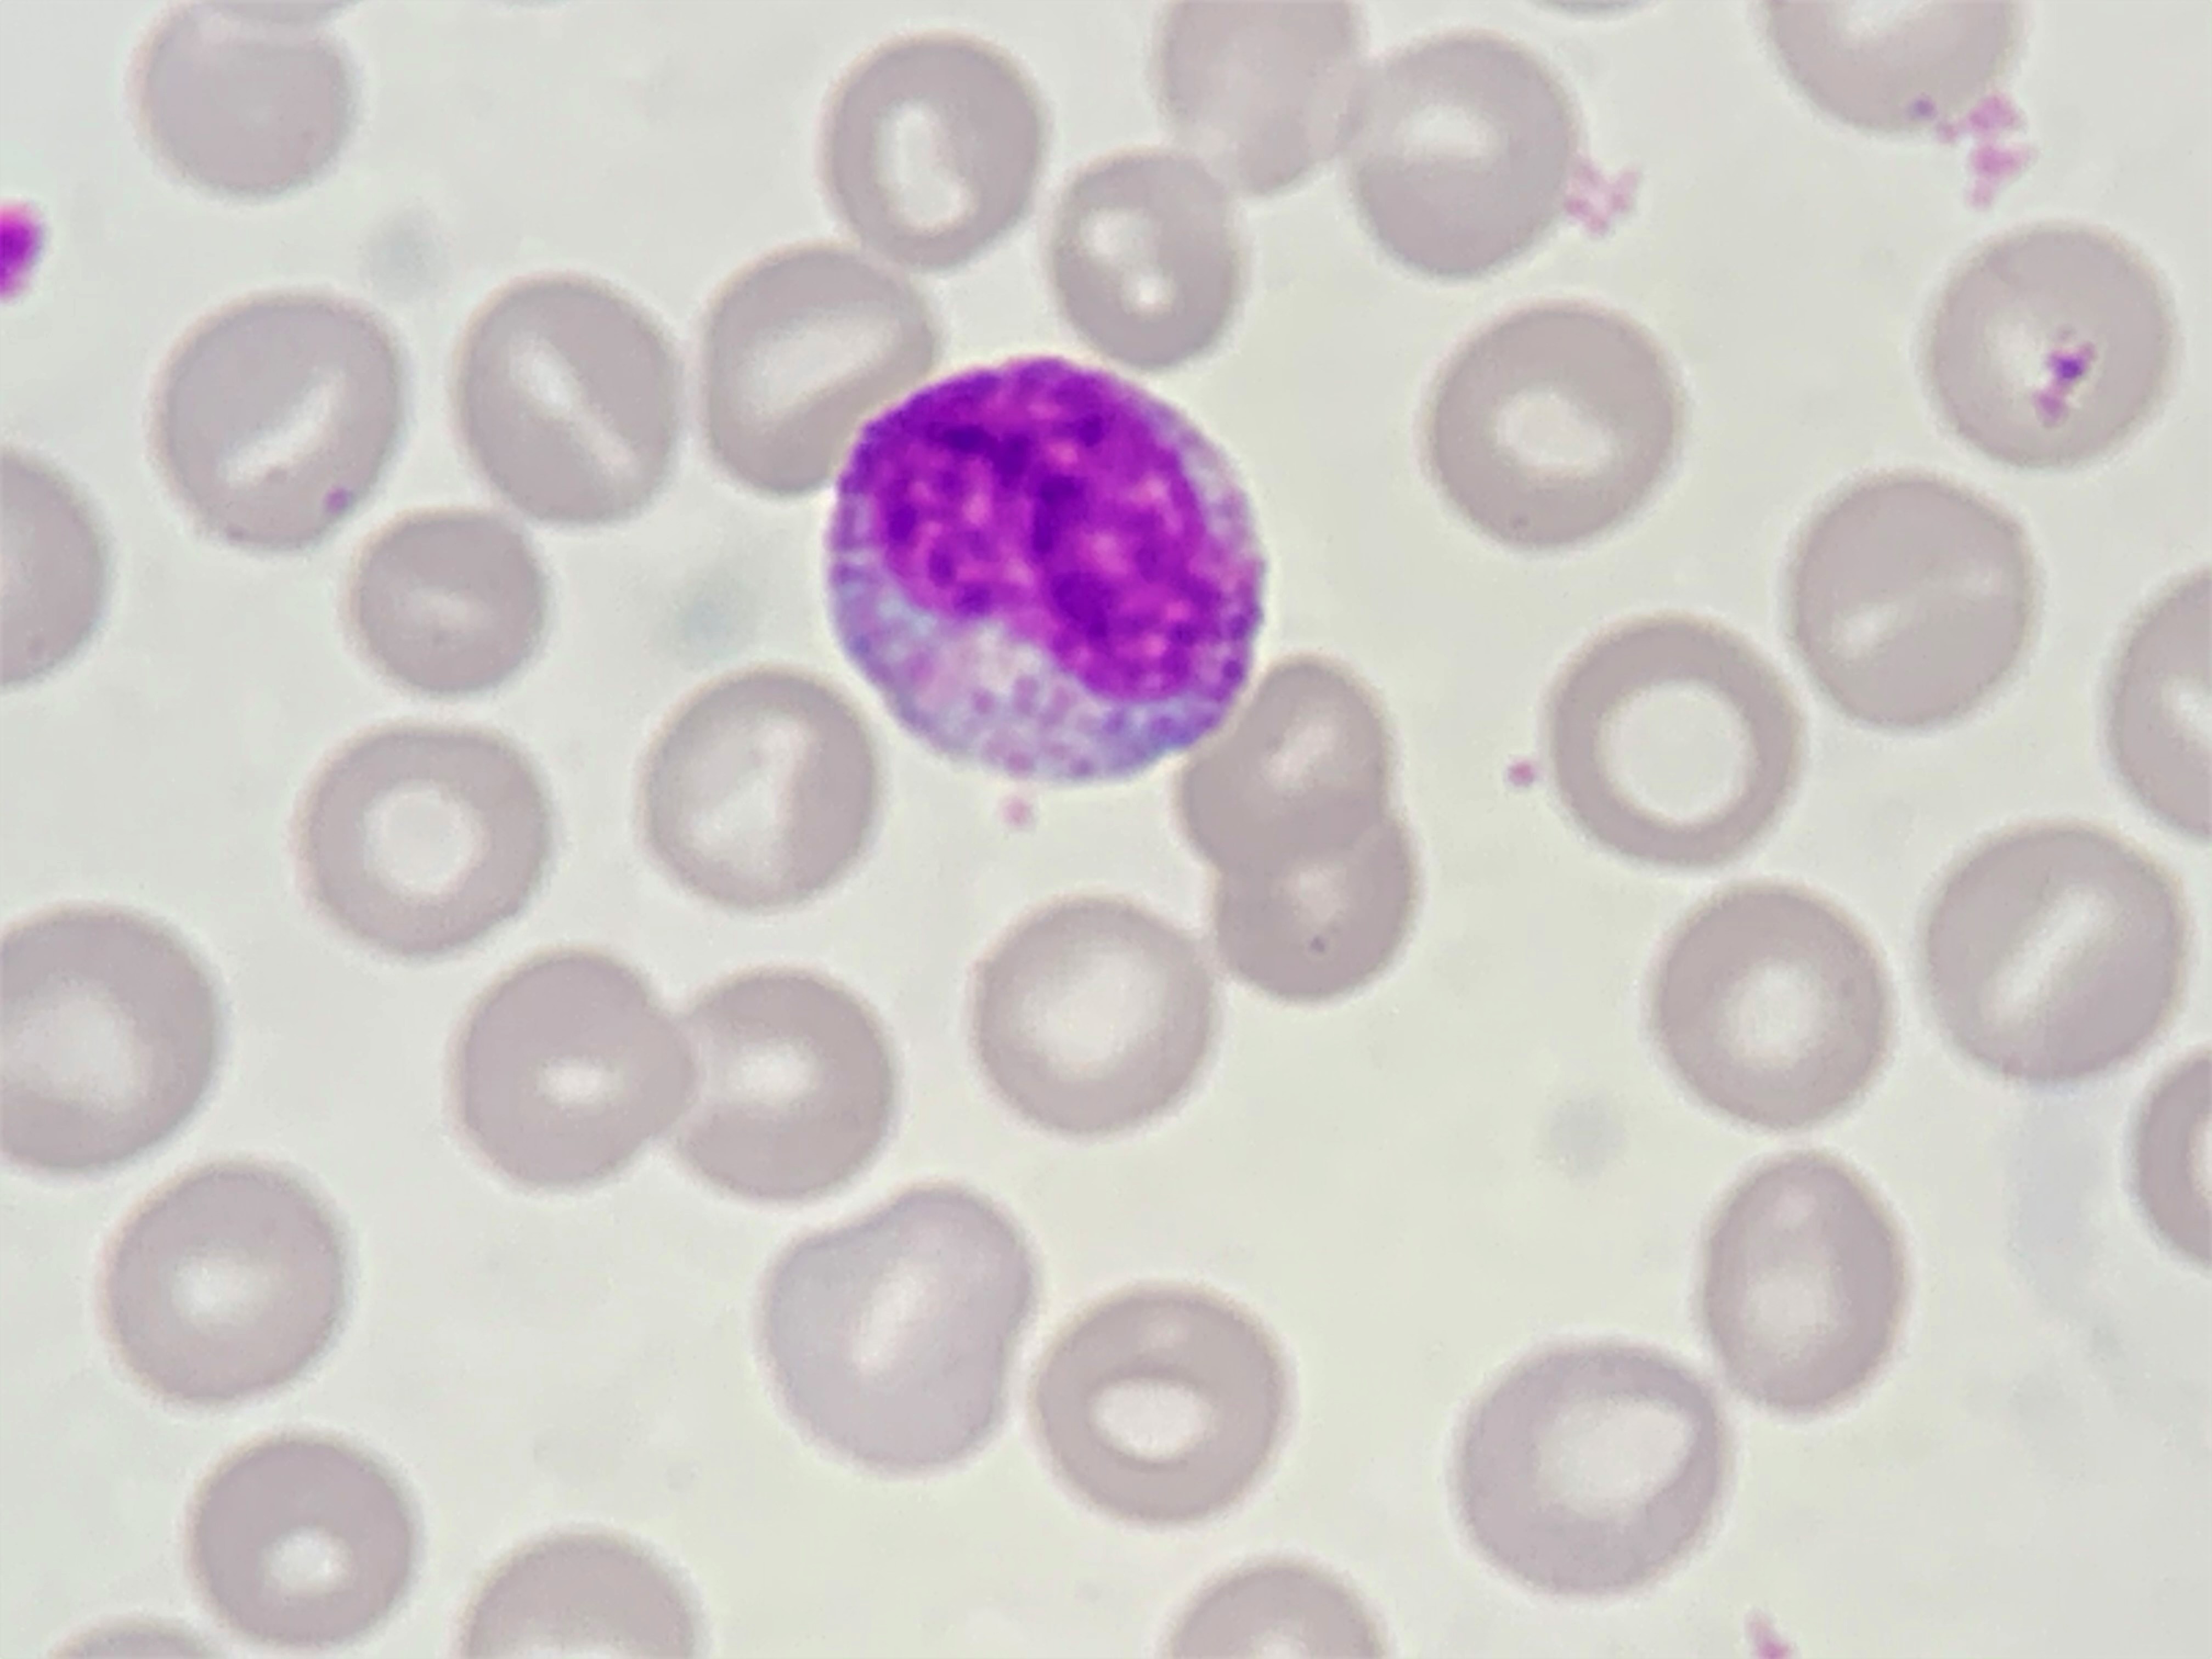
Cell type: METAMYELOCYTES